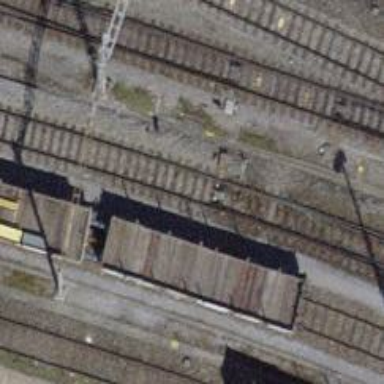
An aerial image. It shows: Railway switch.